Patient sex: F
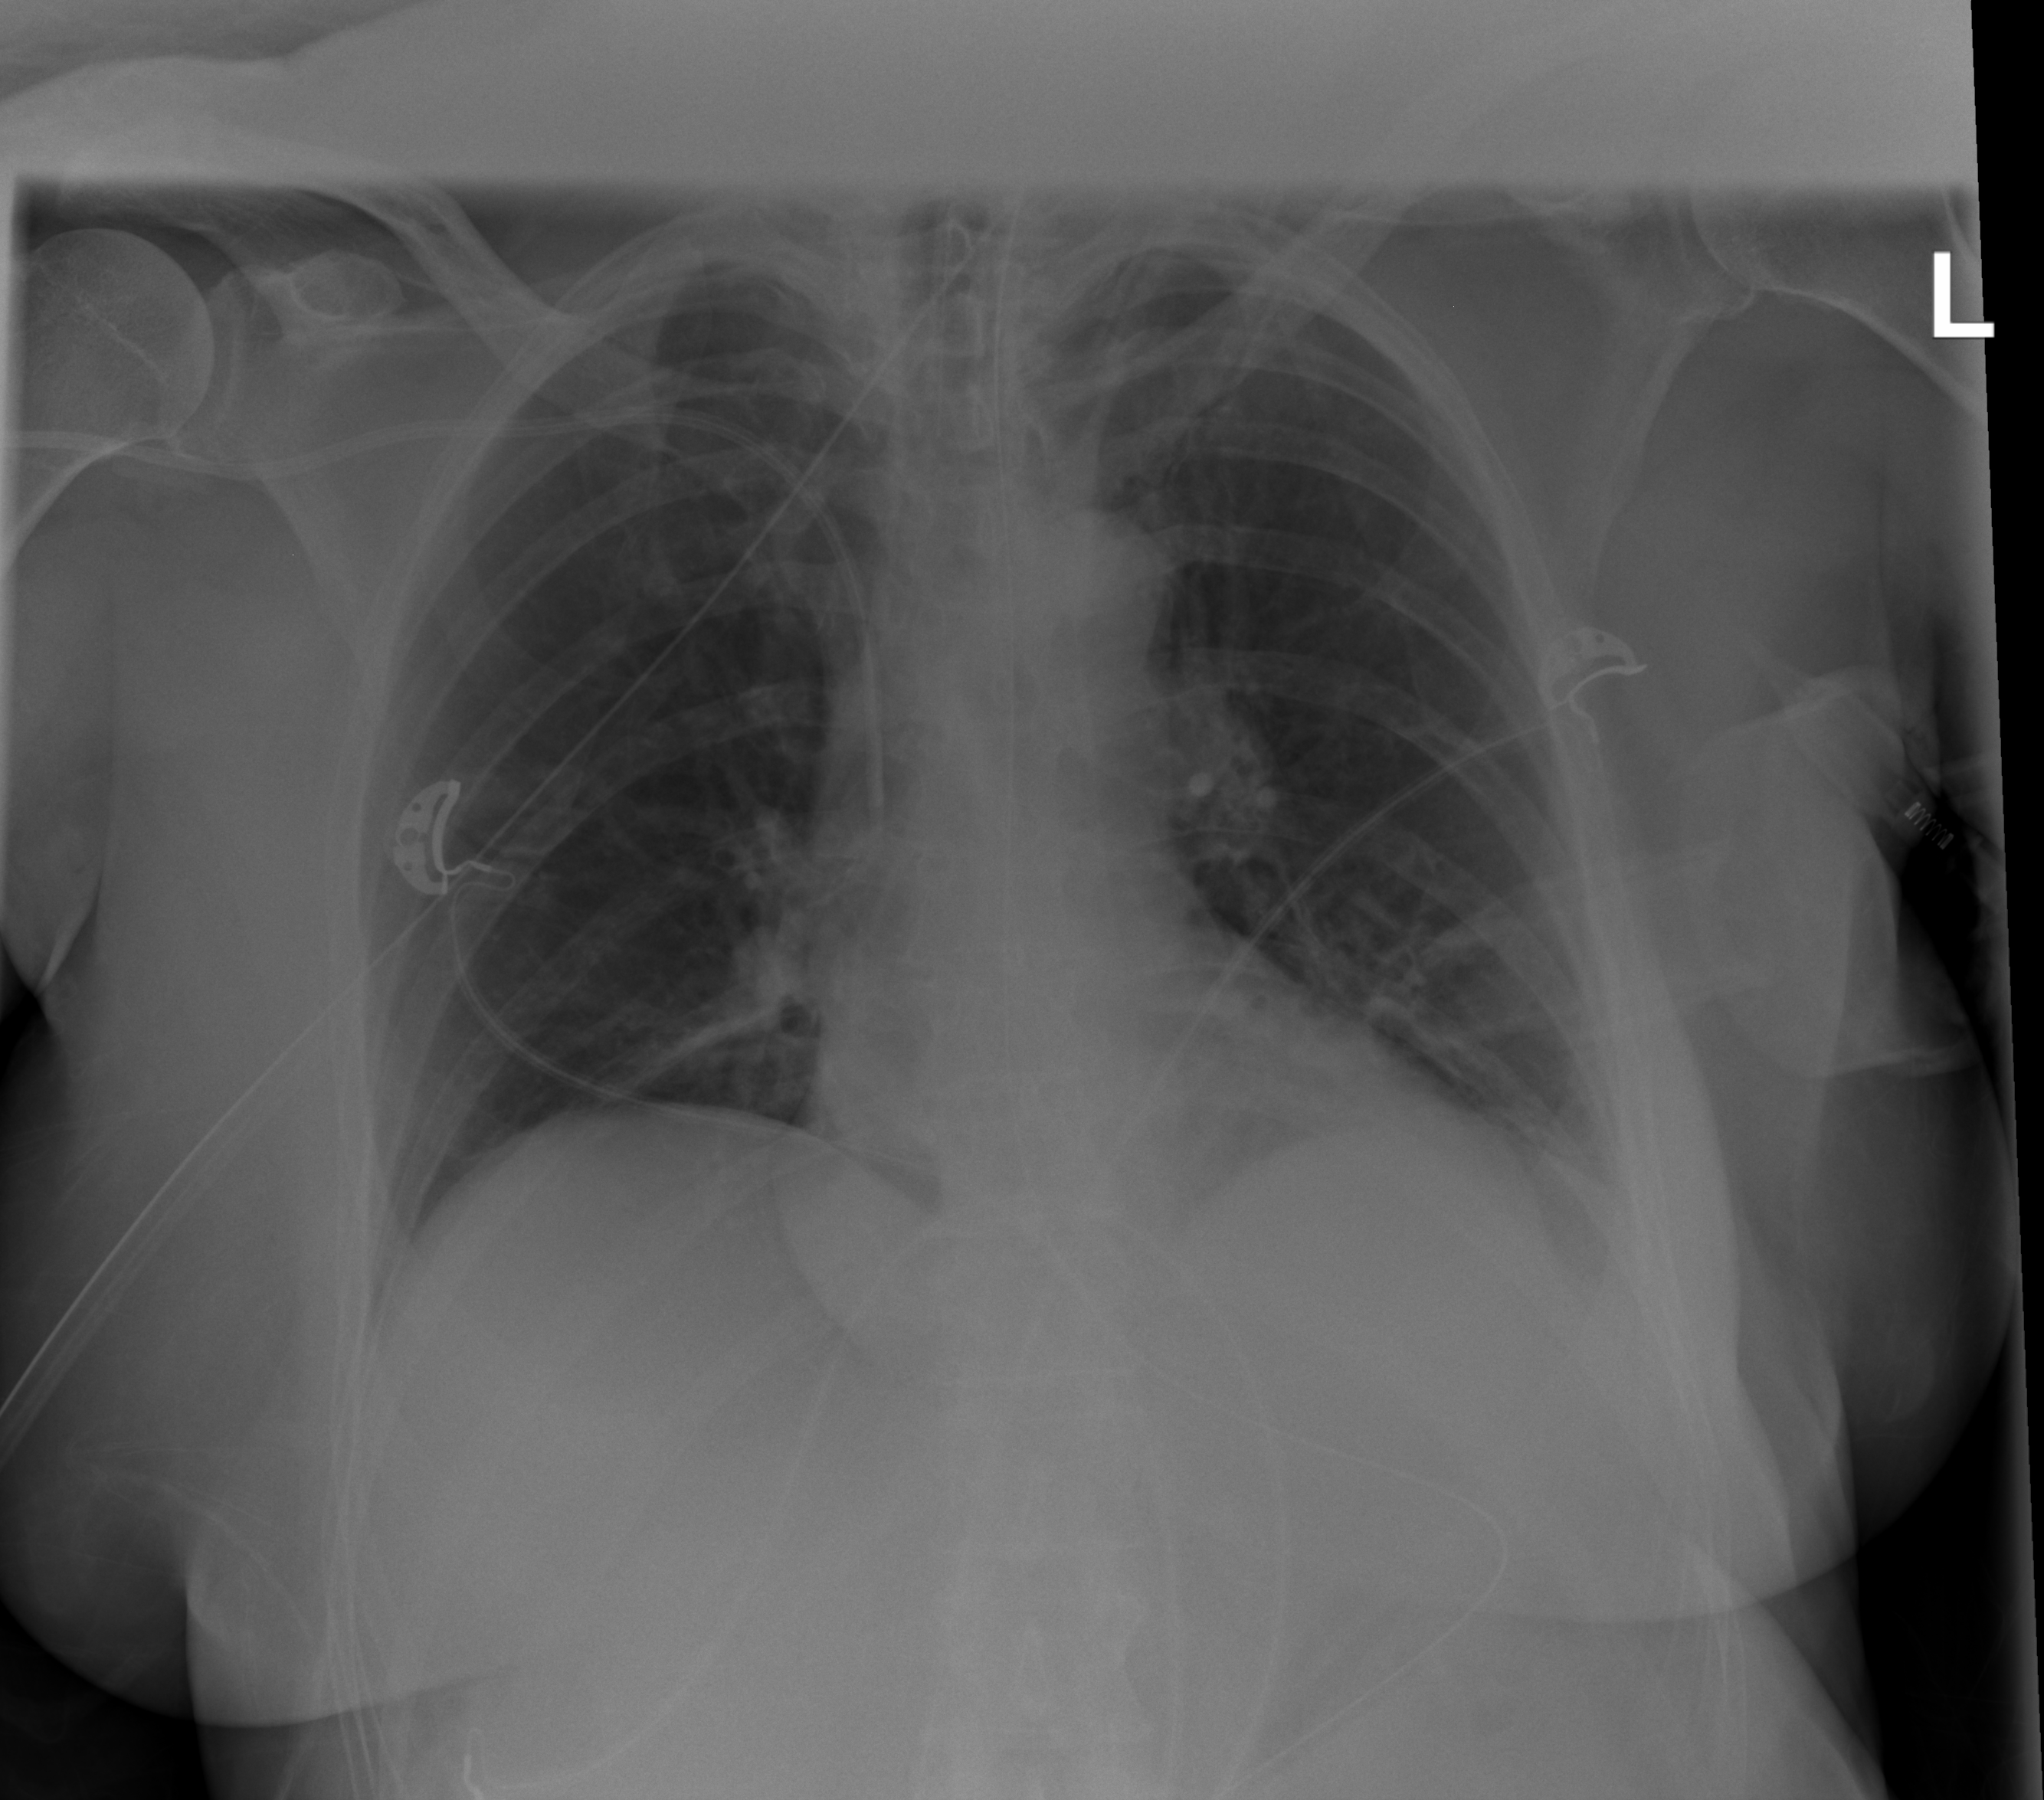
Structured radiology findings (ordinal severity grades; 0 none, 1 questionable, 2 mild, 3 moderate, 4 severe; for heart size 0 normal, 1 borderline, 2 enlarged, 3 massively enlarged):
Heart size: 0
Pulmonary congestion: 0
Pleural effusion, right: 0
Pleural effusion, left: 1
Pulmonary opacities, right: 0
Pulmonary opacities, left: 0
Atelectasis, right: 0
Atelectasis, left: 2